Brain MRI, t2w sequence, axial 2D slice.
Patient: age 32, sex F, weight 95 kg, height 1.95 m
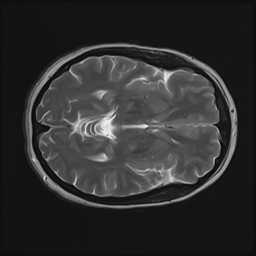